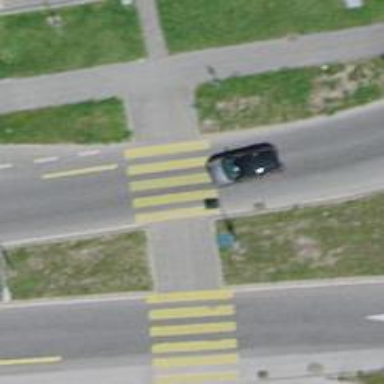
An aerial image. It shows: Uncontrolled road crossing with pedestrian island.